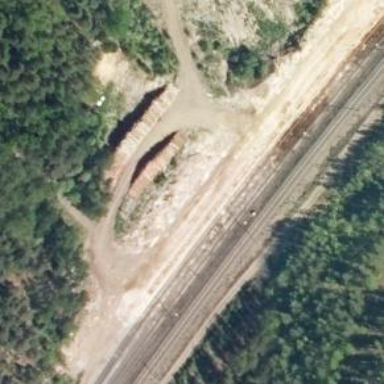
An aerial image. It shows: Railway siding with rails.